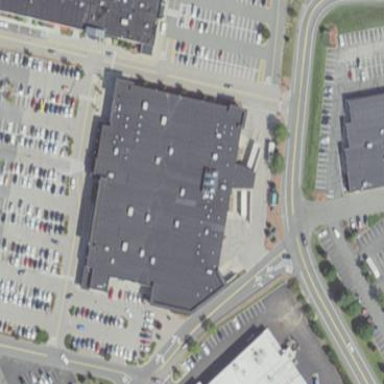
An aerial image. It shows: Supermarket located in building.